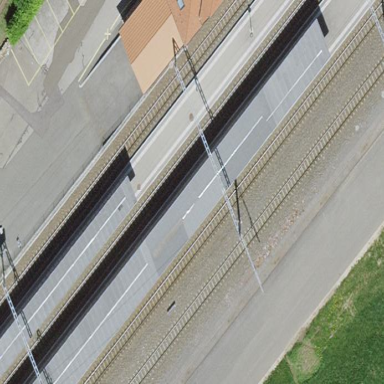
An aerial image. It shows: Close-up of railway platform edge.